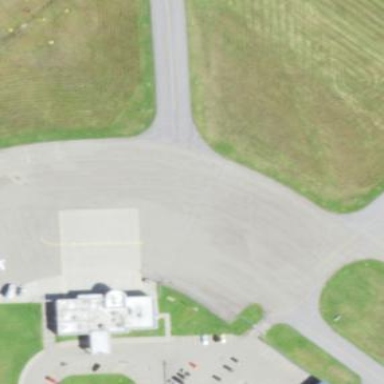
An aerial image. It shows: Apron at the airport.